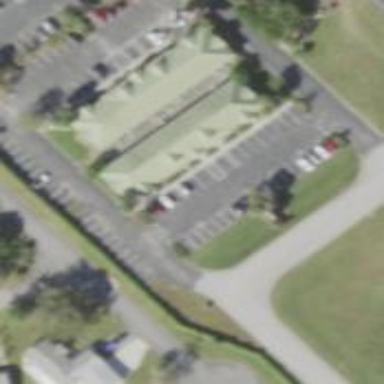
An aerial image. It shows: Parking space.